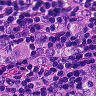
Metastatic tissue present: yes